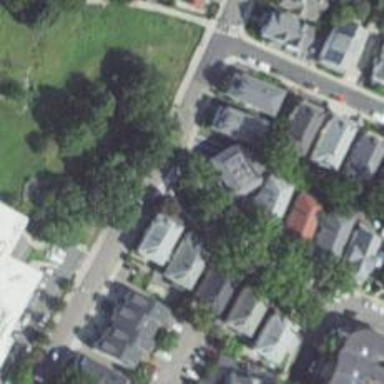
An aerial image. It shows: Residential road with separate asphalt sidewalk.